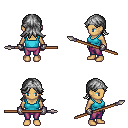
a pixel art fantasy rpg character, female body template, human, tanned skin, teal pirate shirt, magenta pants, gray loose hair, silver tiara, metal gloves, spear, four views (front, back, left, right), 2x2 character sprite sheet, small pixel art, hard edges, no anti-aliasing